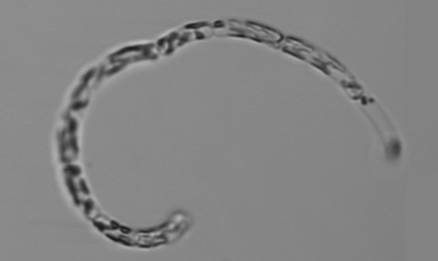
Label: Guinardia_striata